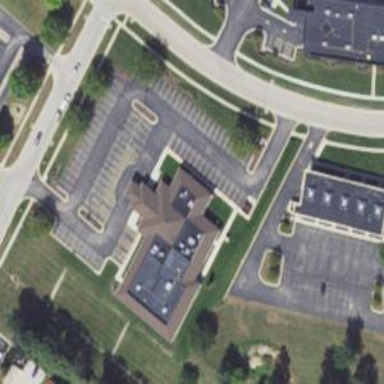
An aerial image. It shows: Healthcare clinic.